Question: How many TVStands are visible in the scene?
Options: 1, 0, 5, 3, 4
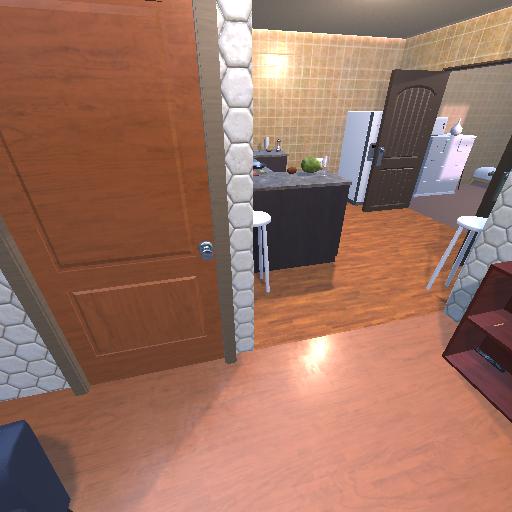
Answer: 1